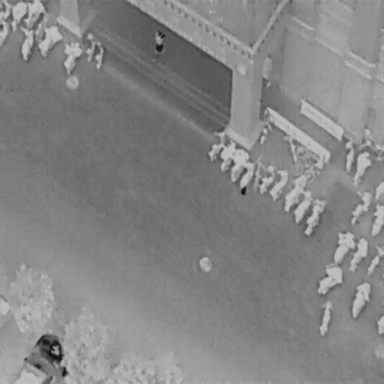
There is a Person in the infrared image.